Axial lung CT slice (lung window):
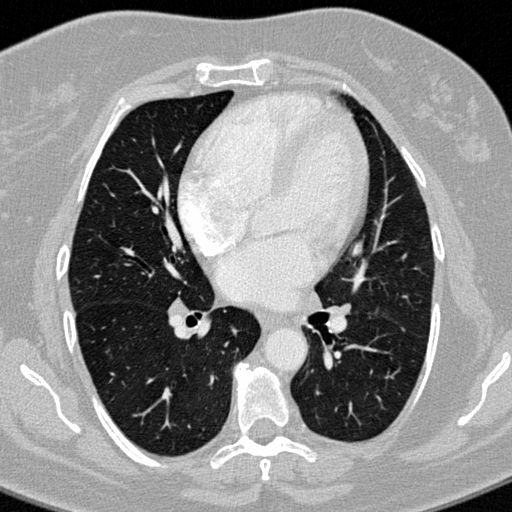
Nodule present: no